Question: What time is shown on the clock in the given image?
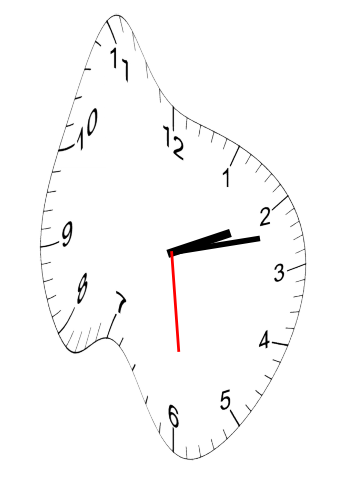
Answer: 02:12:29